Question: The main question asks to display an inverted right angled number pyramid by using "while loops" but the use of nested loops is prohibited and the numbers should be from 1 to 5

The image above is the pyramid that needs to be printed by using loops but use of nested loops is prohibited
There is a hint provided too which needs to be used
Hint - Here, you gotta loop in the range 1 to 6. With this, you'll also need an extra variable, like count = 5.
So in loop 1, print('1 '*count) will give 1 1 1 1 1. And remember to decrease the count by 1 inside the loop!
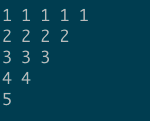
Answer: Here, the first line has 1 and it repeats 5 times, next line, it has 2 and it repeats 4 times, 3rd line has 3 and it repeats 3 times and so on. So the pattern is, at i^th line, it has i, (6-i) times. So design a loop which will print in such way. Your code:
'''
i=1
while i<=5:
print((6-i)*str(i))
i+=1
'''